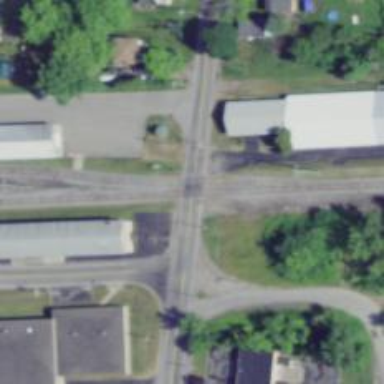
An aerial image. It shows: Railway level crossing.